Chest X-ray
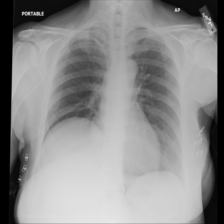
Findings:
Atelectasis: negative
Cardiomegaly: negative
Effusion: negative
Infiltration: negative
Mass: negative
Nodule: negative
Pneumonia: negative
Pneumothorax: negative
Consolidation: negative
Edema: negative
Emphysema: negative
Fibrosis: negative
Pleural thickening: negative
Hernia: negative